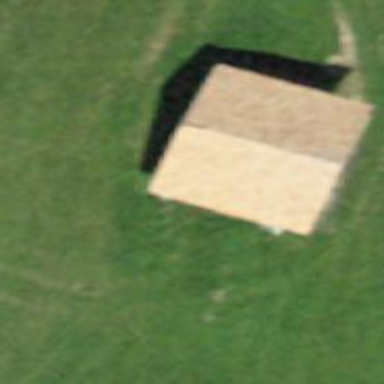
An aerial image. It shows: Barn.